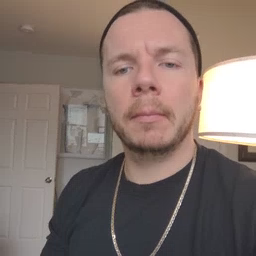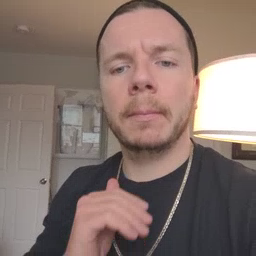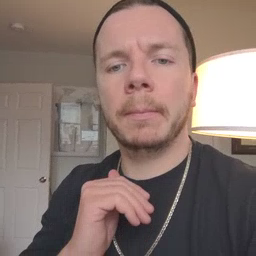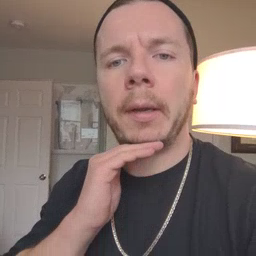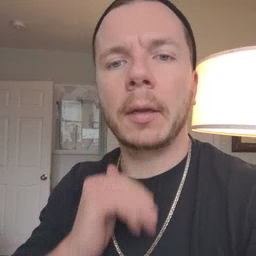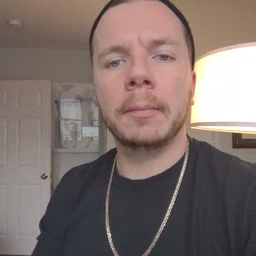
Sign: pig